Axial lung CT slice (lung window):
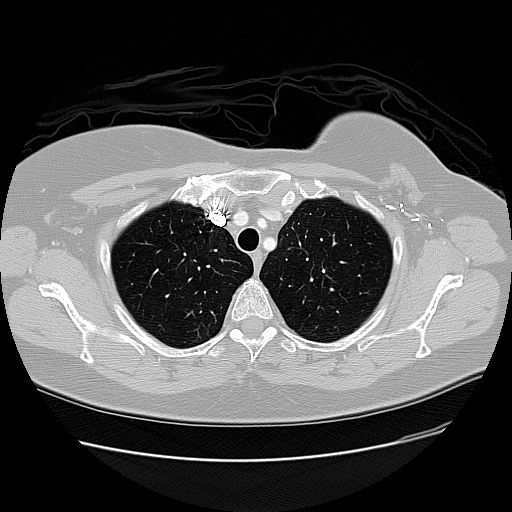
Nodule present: no